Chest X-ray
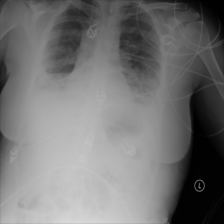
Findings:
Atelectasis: negative
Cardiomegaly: negative
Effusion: positive
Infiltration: positive
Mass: negative
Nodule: negative
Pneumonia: negative
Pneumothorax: negative
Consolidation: negative
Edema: negative
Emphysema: negative
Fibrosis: negative
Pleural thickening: negative
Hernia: negative